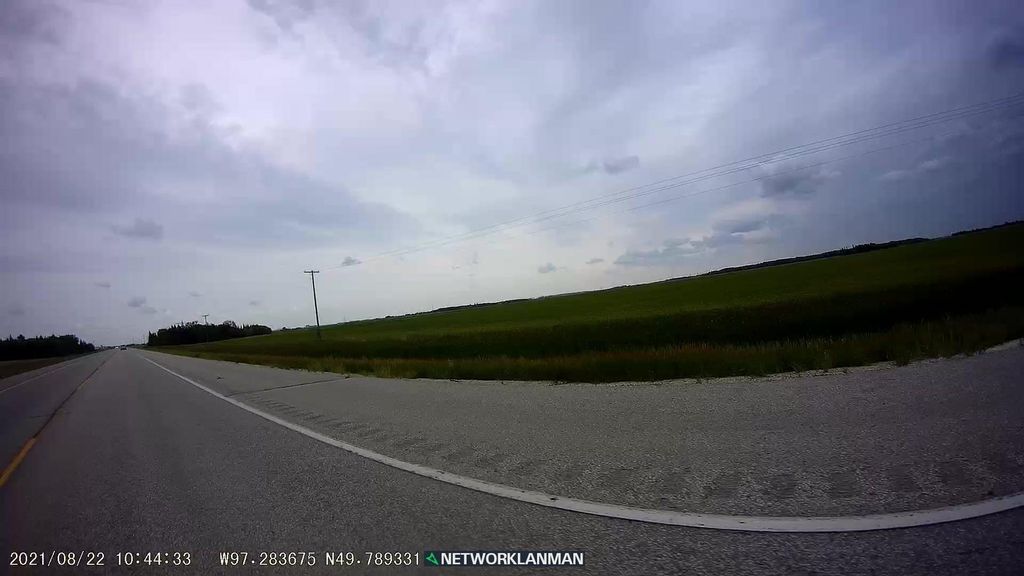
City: winnipeg